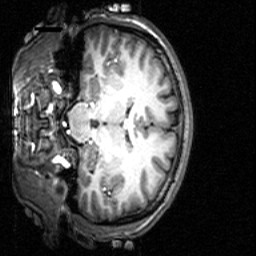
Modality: T1w
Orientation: coronal
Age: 22
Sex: female